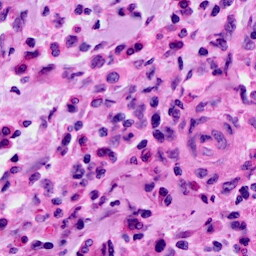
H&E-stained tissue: Cervix